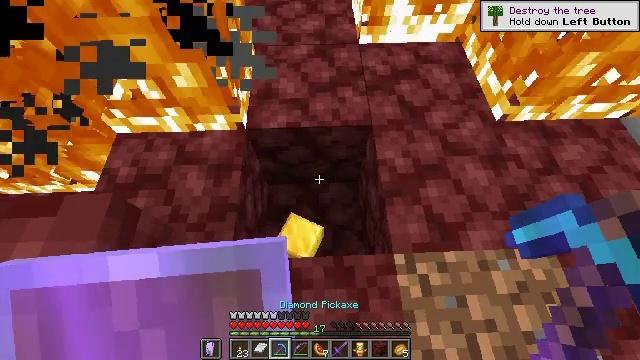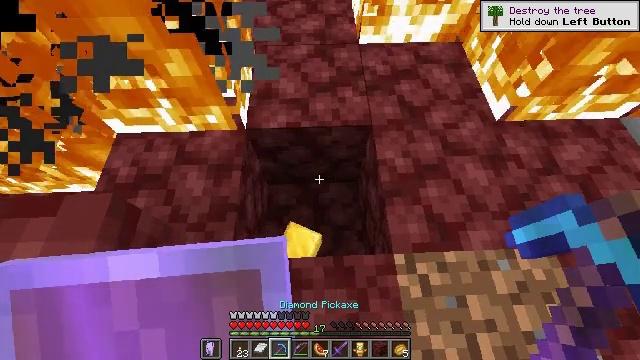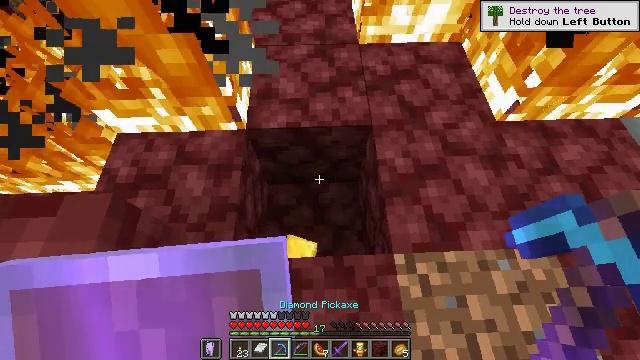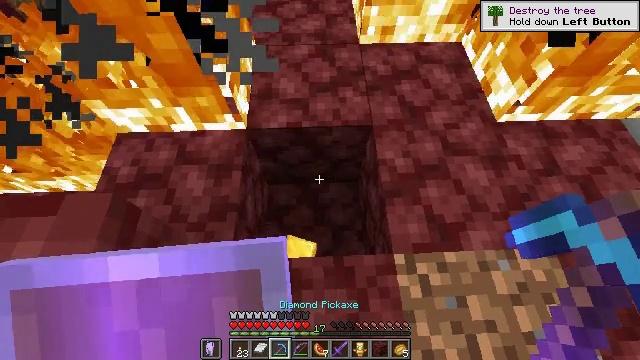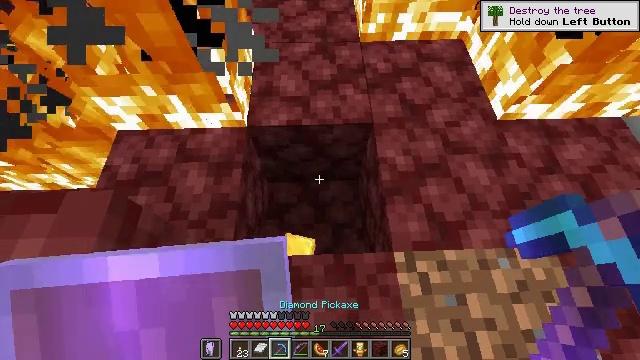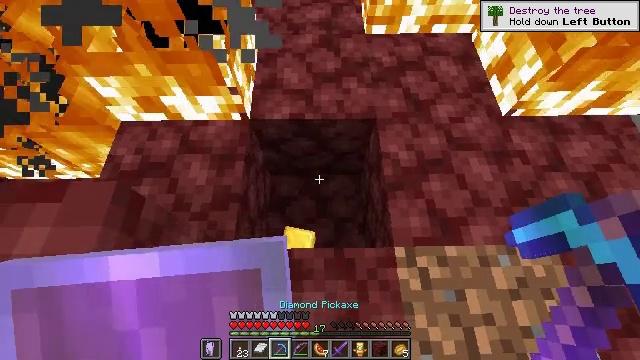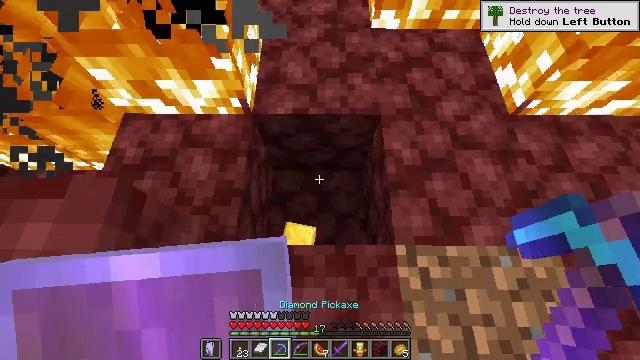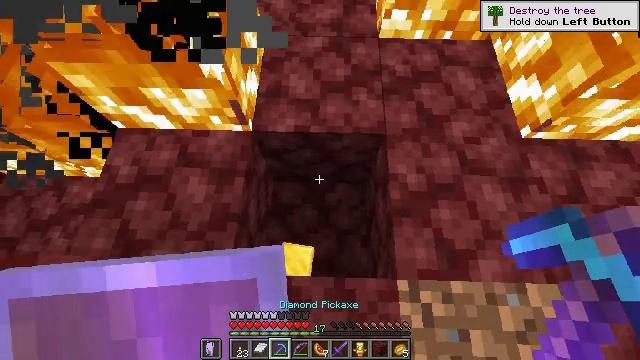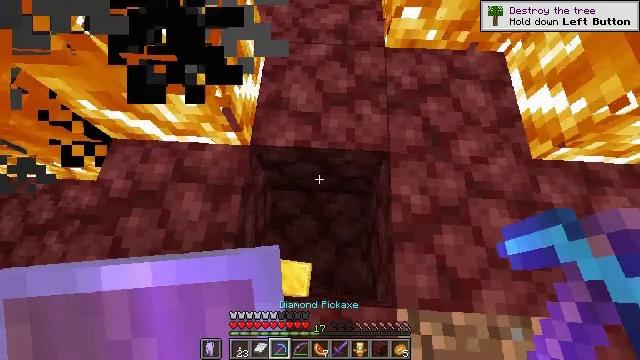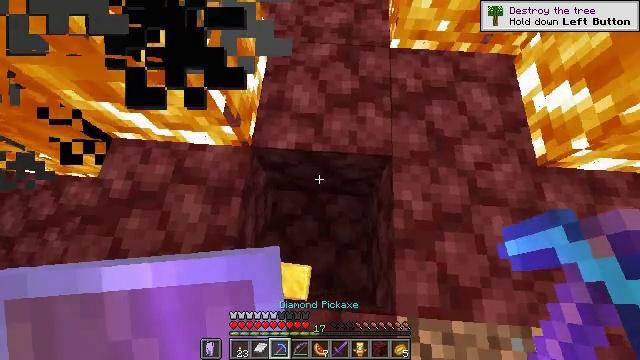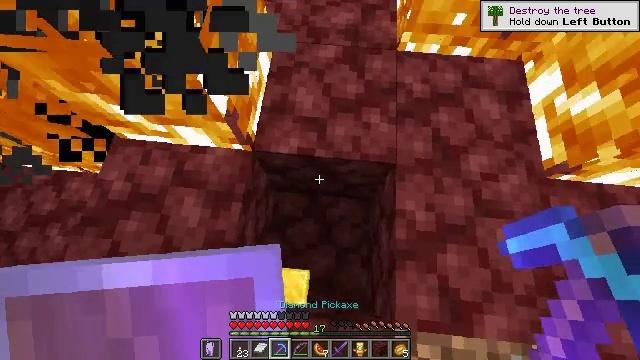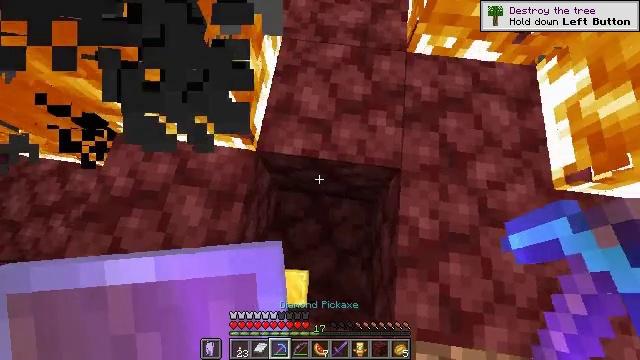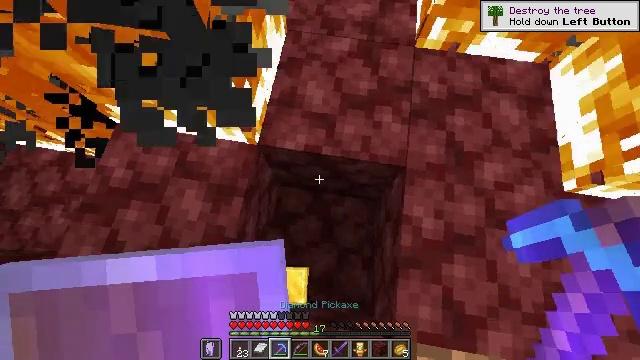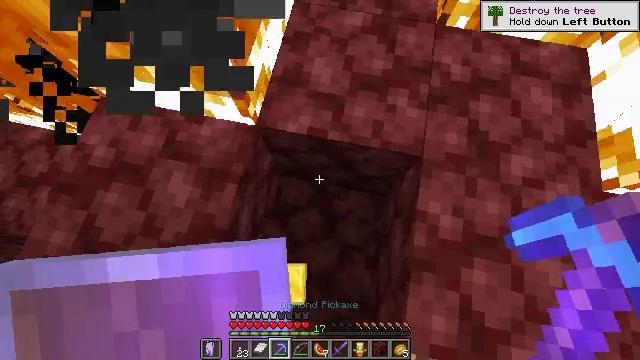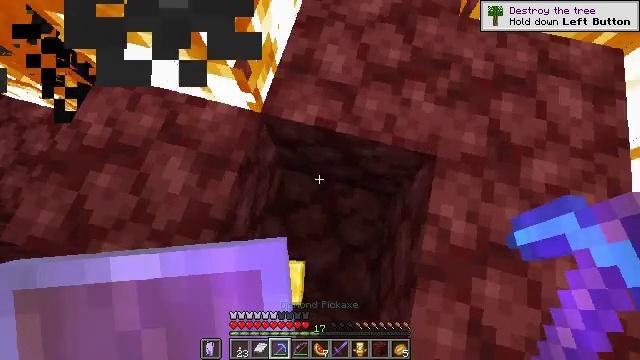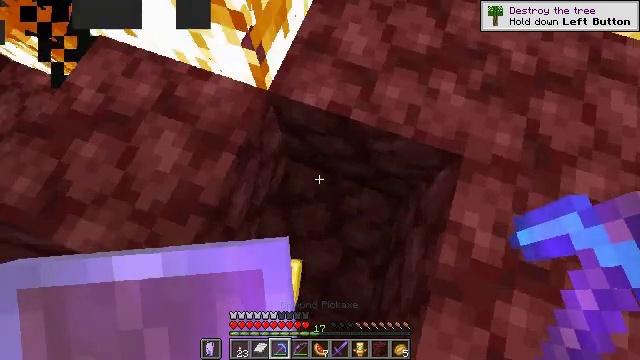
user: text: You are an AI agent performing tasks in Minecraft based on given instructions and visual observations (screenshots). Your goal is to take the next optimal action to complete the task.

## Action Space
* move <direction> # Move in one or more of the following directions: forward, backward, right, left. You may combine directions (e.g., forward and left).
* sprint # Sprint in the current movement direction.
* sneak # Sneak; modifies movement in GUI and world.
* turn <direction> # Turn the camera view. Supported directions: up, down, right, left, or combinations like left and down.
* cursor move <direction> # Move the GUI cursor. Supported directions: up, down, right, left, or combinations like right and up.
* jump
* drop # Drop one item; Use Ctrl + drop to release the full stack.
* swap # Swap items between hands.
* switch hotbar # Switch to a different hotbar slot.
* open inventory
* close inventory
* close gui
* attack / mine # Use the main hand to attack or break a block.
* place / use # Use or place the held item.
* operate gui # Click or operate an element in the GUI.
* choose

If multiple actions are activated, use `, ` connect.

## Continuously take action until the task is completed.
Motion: motion action
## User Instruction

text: Collect the gold block from a structure.
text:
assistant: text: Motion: no_op
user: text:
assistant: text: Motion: no_op
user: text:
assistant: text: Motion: no_op
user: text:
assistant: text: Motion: no_op
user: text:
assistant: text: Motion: turn left and down
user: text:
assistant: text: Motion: move forward, turn left and down
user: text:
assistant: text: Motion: move forward, turn left and down
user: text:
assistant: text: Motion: move forward, turn left and down
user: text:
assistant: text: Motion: turn left and down
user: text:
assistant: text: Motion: turn left and down
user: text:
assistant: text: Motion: turn left and down
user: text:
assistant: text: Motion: turn left
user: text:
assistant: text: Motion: turn left
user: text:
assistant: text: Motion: turn left
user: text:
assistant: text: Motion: turn left
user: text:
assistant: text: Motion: turn left
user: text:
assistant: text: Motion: turn left
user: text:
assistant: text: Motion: turn left and up
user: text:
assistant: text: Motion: turn left and up
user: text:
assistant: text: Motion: turn left and up
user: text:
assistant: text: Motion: turn left and up
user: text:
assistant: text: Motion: turn left and up
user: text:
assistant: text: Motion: turn left
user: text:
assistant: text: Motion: turn left
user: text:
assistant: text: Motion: turn left
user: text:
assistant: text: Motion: turn left
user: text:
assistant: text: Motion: turn left
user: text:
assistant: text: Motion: turn left
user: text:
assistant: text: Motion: move forward, turn left and up
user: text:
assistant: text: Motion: move forward, turn left, jump